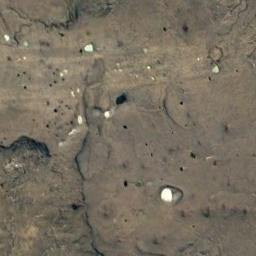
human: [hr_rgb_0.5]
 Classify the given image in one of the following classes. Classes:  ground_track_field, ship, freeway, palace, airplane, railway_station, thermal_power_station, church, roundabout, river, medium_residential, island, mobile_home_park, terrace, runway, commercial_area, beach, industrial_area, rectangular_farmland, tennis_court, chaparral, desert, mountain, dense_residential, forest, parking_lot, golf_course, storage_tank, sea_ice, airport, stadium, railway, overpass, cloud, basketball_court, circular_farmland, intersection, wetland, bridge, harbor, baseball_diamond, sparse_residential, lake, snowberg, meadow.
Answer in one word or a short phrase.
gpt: desert